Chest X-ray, AP view. Patient: 61 years old, sex F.
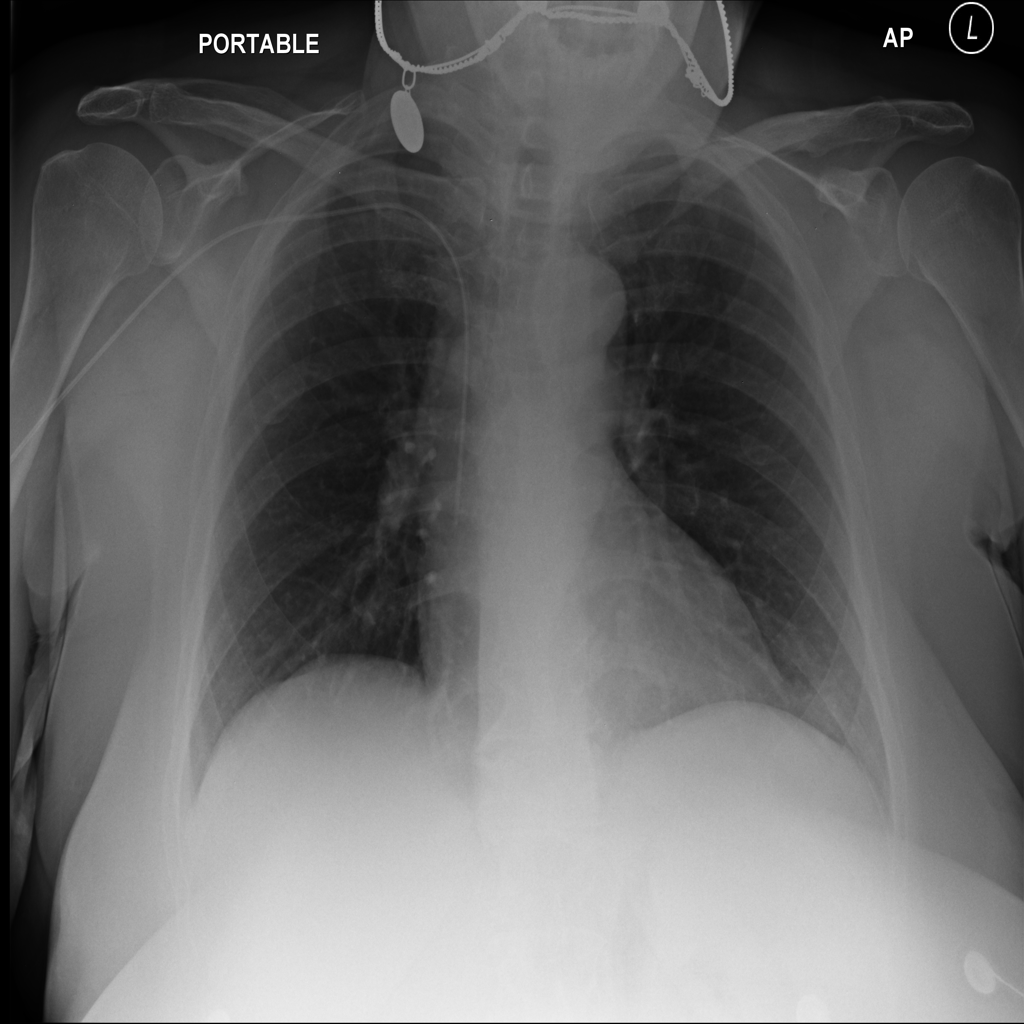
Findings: No Finding